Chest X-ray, AP view. Patient: 46 years old, sex M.
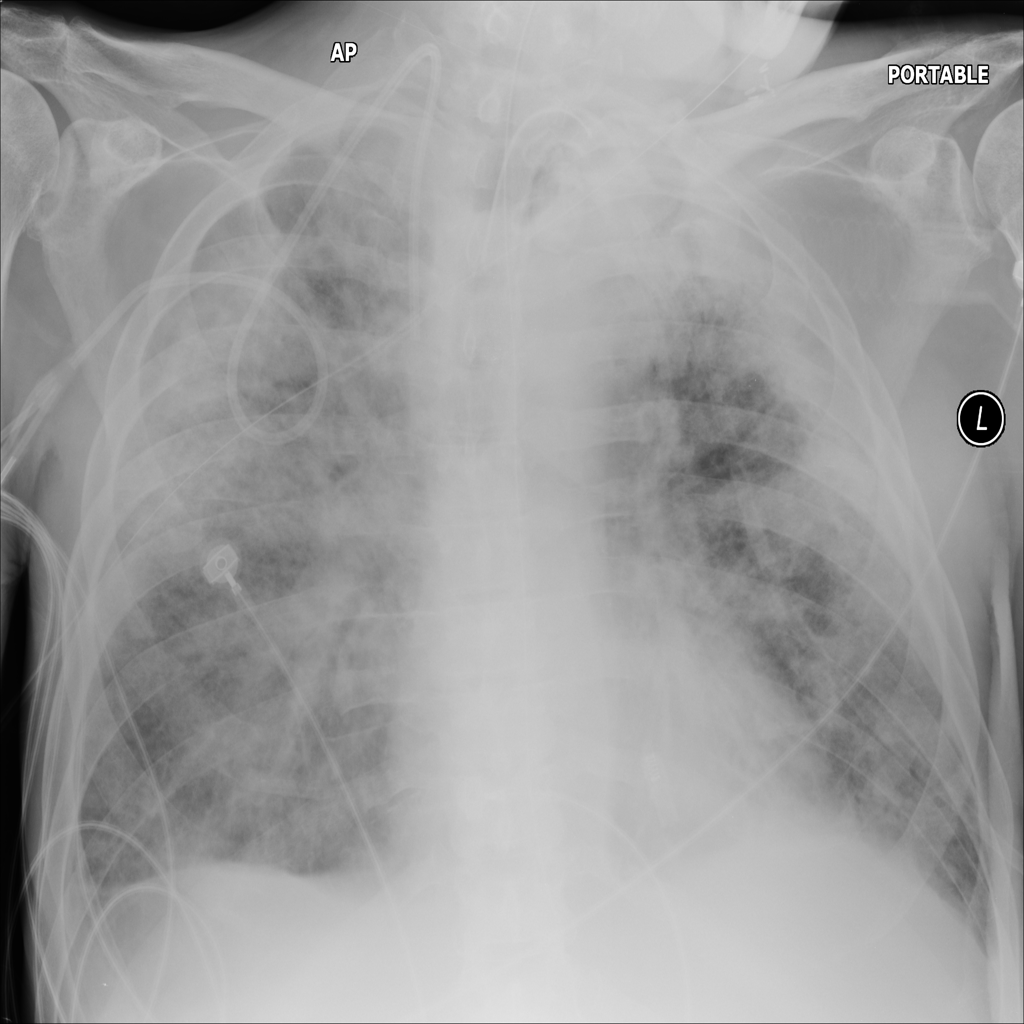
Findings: Infiltration